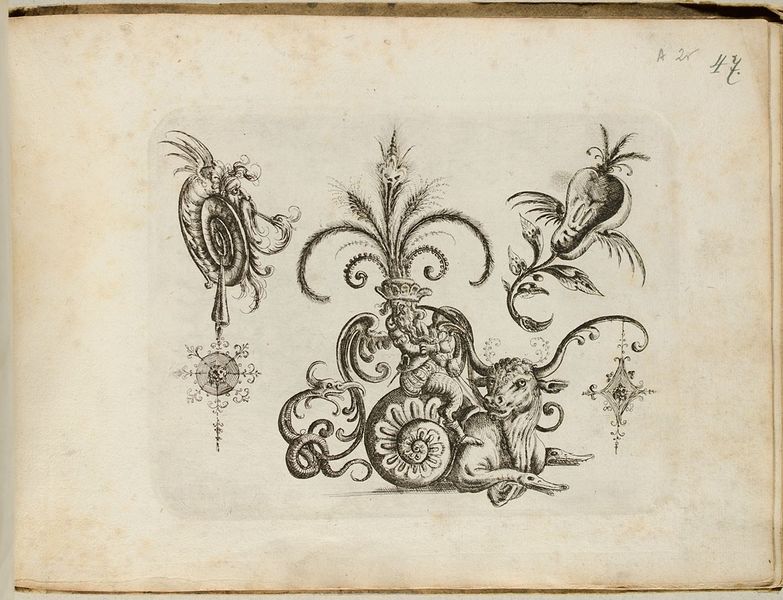
Titel: Groteskes Ornament mit Knorpelwerk, Blatt aus dem 'Neuw Grotteßken Buch'
Künstler: Christoph Jamnitzer
Standort: Hamburg
Institution: Museum für Kunst und Gewerbe Hamburg
Schlagwörter: obst, gesicht, papier, grafik, graphik, ornamente, surrealismus, fotografie, photographie, birne, druckgraphik, druckgrafik, radierung, gestalten, fabelwesen, ungeheuer, monster, groteske, fabeltier, fabeltiere, gerippt, zwitterwesen, monstrum, surealismus, ammonit, knorpelwerk, reproduktionen, druckerzeugnisse, ornamentstich, vorlageblätter